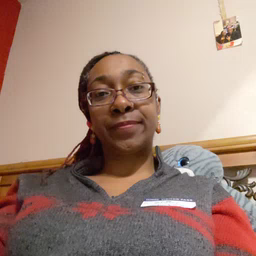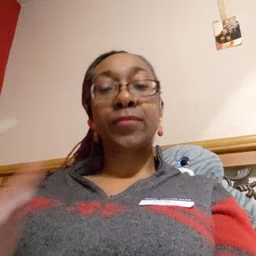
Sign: cry